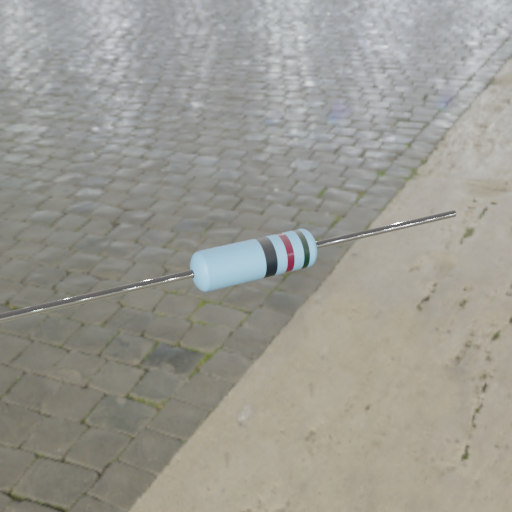
Resistor colour bands (in order): black, brown, black